Current action and preconditions to check: trajectory_clear

Your task: For each precondition in the list above, predict whether it will hold at this action.

Consider the current scene as observed from the mobile robot's camera, and analyze the predicted future states of all dynamic agents (e.g., people, animals, vehicles, or any moving entities) within the NEXT SECOND.

IMPORTANT: Only answer "very likely" if you are absolutely certain—based on strong, clear evidence—that a dynamic agent will violate the precondition in the predicted future state. Do NOT answer "very likely" for unlikely, ambiguous, or low-probability risks.

Ask yourself for each precondition: Is there a high probability, with clear and convincing evidence, that the predicted future states of any dynamic agent will interfere with the predicted future state of the currently executing action within the NEXT SECOND, causing that precondition to fail?

Assess the risk level based on these predictions. Use "likely" or "very likely" if motions create a clear risk of interference.

Use "neutral" or "improbable" if agents are nearby but their predicted paths are clearly diverging or non-conflicting.

Failure Risk Categories: "very improbable", "improbable", "neutral", "likely", "very likely"

Answer Format: Output ONLY the probability_of_failure value from these categories: "very improbable", "improbable", "neutral", "likely", "very likely"

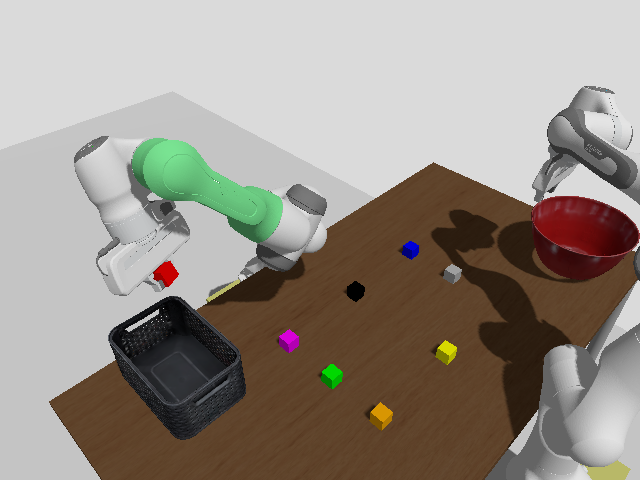

Answer: very improbable